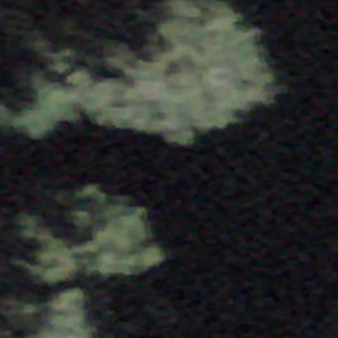
Label: other